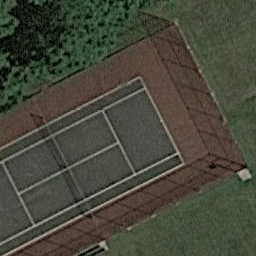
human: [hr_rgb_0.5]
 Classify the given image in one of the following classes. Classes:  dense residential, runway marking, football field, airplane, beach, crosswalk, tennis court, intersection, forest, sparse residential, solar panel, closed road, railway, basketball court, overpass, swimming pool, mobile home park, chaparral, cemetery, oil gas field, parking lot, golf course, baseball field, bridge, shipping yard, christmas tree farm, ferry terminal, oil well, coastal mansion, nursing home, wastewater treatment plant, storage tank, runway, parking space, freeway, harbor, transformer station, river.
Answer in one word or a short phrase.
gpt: tennis court